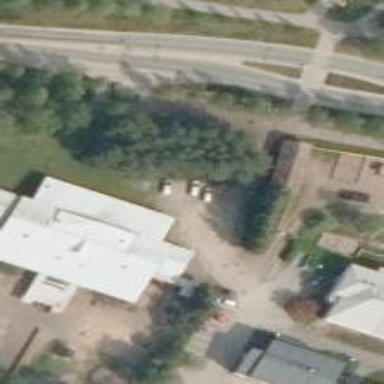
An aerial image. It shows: Kindergarten building.